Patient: sex M, age 64
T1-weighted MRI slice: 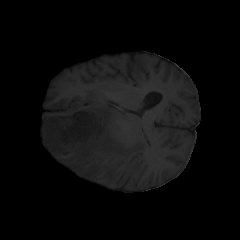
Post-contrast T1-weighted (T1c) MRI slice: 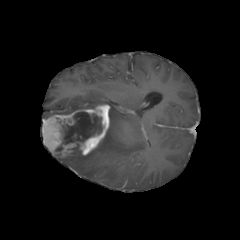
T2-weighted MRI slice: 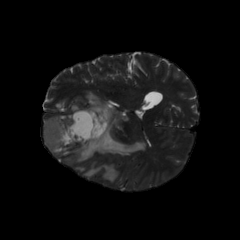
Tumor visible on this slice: yes
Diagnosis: Astrocytoma, IDH-mutant
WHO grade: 3